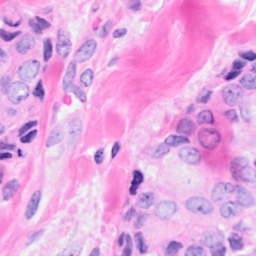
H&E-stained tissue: Breast